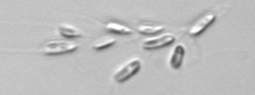
Label: Dinobryon